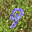
Label: 9